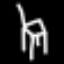
Label: chair